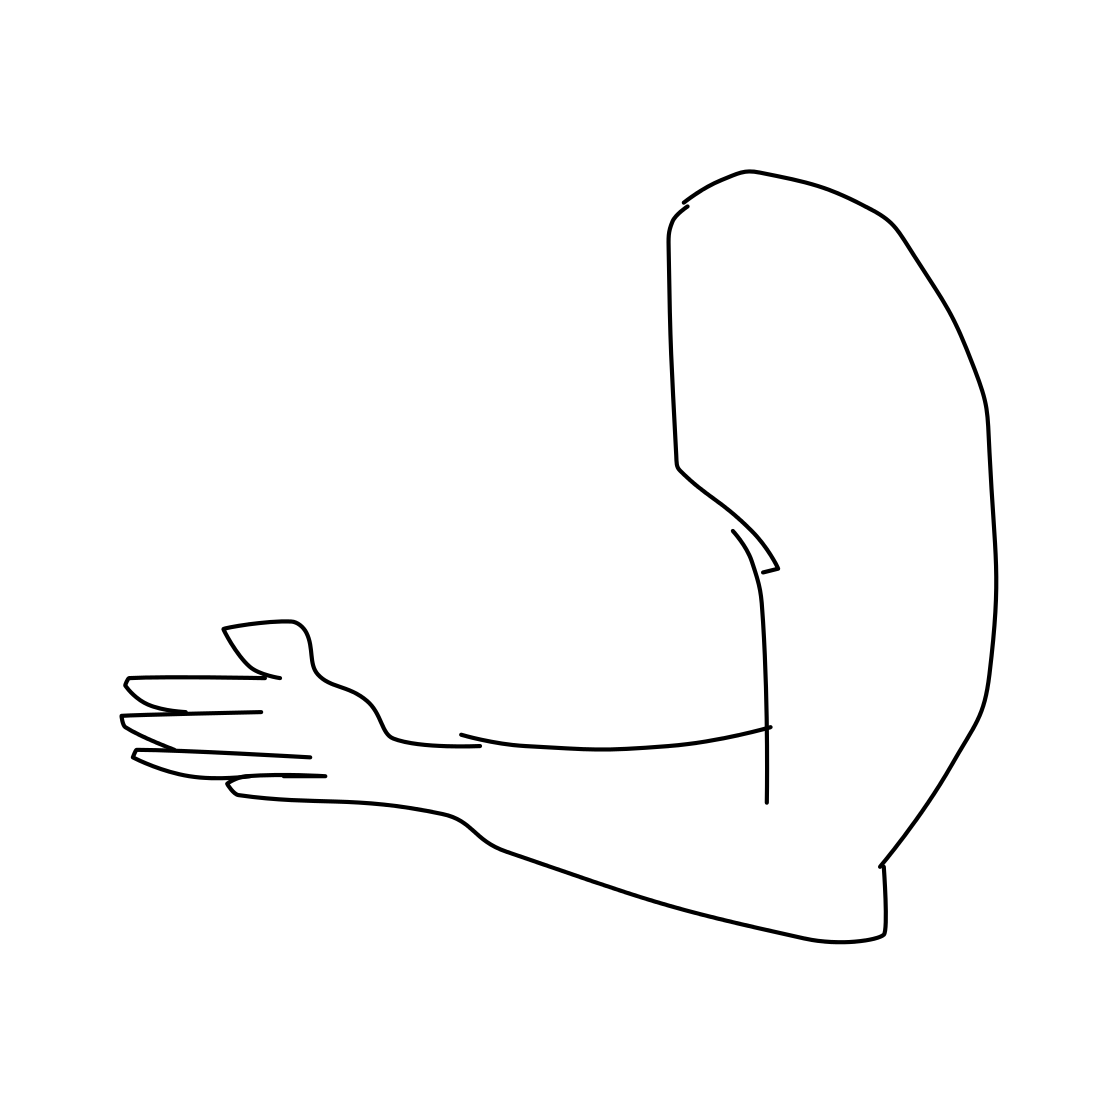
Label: arm